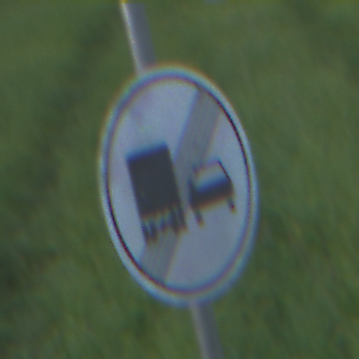
Verkehrszeichen: EndeUeberholverbotKraftfahrzeuge
Umgebung: Outdoor, Nature
Tageszeit: MorningAfternoon
Wetter: PartlyCloudy
Licht: Natural
Jahreszeit: NotSpecified
Kontrast: MediumContrast